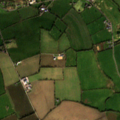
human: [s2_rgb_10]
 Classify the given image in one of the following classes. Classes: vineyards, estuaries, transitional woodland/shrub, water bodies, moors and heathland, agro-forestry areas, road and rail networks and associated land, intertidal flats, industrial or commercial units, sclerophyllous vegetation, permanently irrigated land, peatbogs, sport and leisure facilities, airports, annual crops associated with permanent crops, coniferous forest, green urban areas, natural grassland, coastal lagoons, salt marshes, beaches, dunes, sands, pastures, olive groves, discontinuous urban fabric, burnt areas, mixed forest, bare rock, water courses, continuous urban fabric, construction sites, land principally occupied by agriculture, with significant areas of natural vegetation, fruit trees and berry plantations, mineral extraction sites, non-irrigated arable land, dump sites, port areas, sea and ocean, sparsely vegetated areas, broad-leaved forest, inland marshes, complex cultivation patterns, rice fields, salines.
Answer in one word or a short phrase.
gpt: sport and leisure facilities, non-irrigated arable land, pastures